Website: ulta-beauty
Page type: delivery-shipping
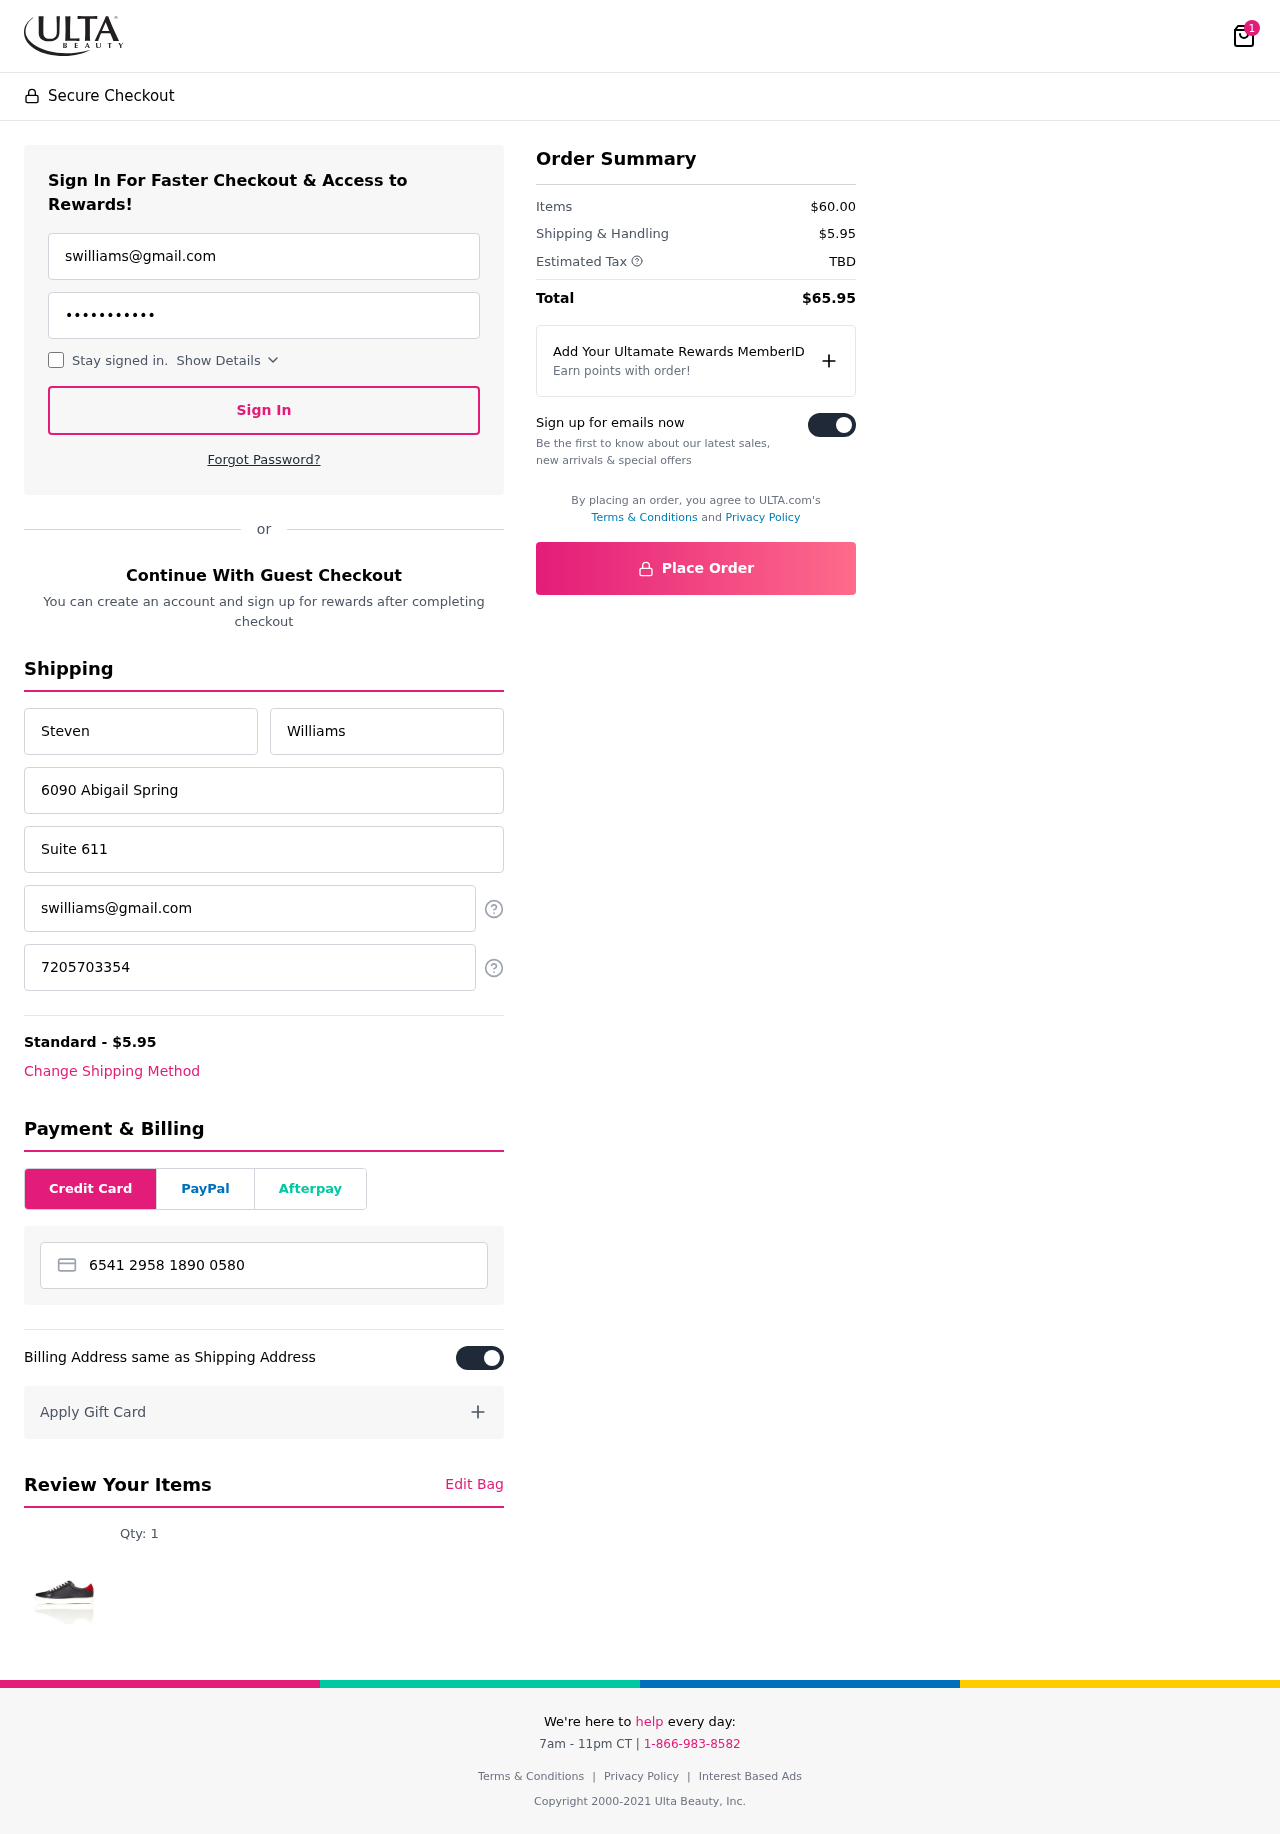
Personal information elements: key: PII_CARD_NUMBER
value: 6541 2958 1890 0580
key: PII_EMAIL
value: swilliams@gmail.com
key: PII_EMAIL2
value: swilliams@gmail.com
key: PII_FIRSTNAME
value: Steven
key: PII_LASTNAME
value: Williams
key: PII_PHONE
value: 7205703354
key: PII_STREET
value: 6090 Abigail Spring
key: PII_STREET2
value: Suite 611
Product elements: key: PRODUCT1_QUANTITY
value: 1
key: PRODUCT1
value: Qty: 1
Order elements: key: ORDER_NUM_ITEMS
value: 1
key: ORDER_SHIPPING_COST
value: $5.95
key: ORDER_SUBTOTAL
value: $60.00
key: ORDER_TAX
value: TBD
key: ORDER_TOTAL
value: $65.95